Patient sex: F
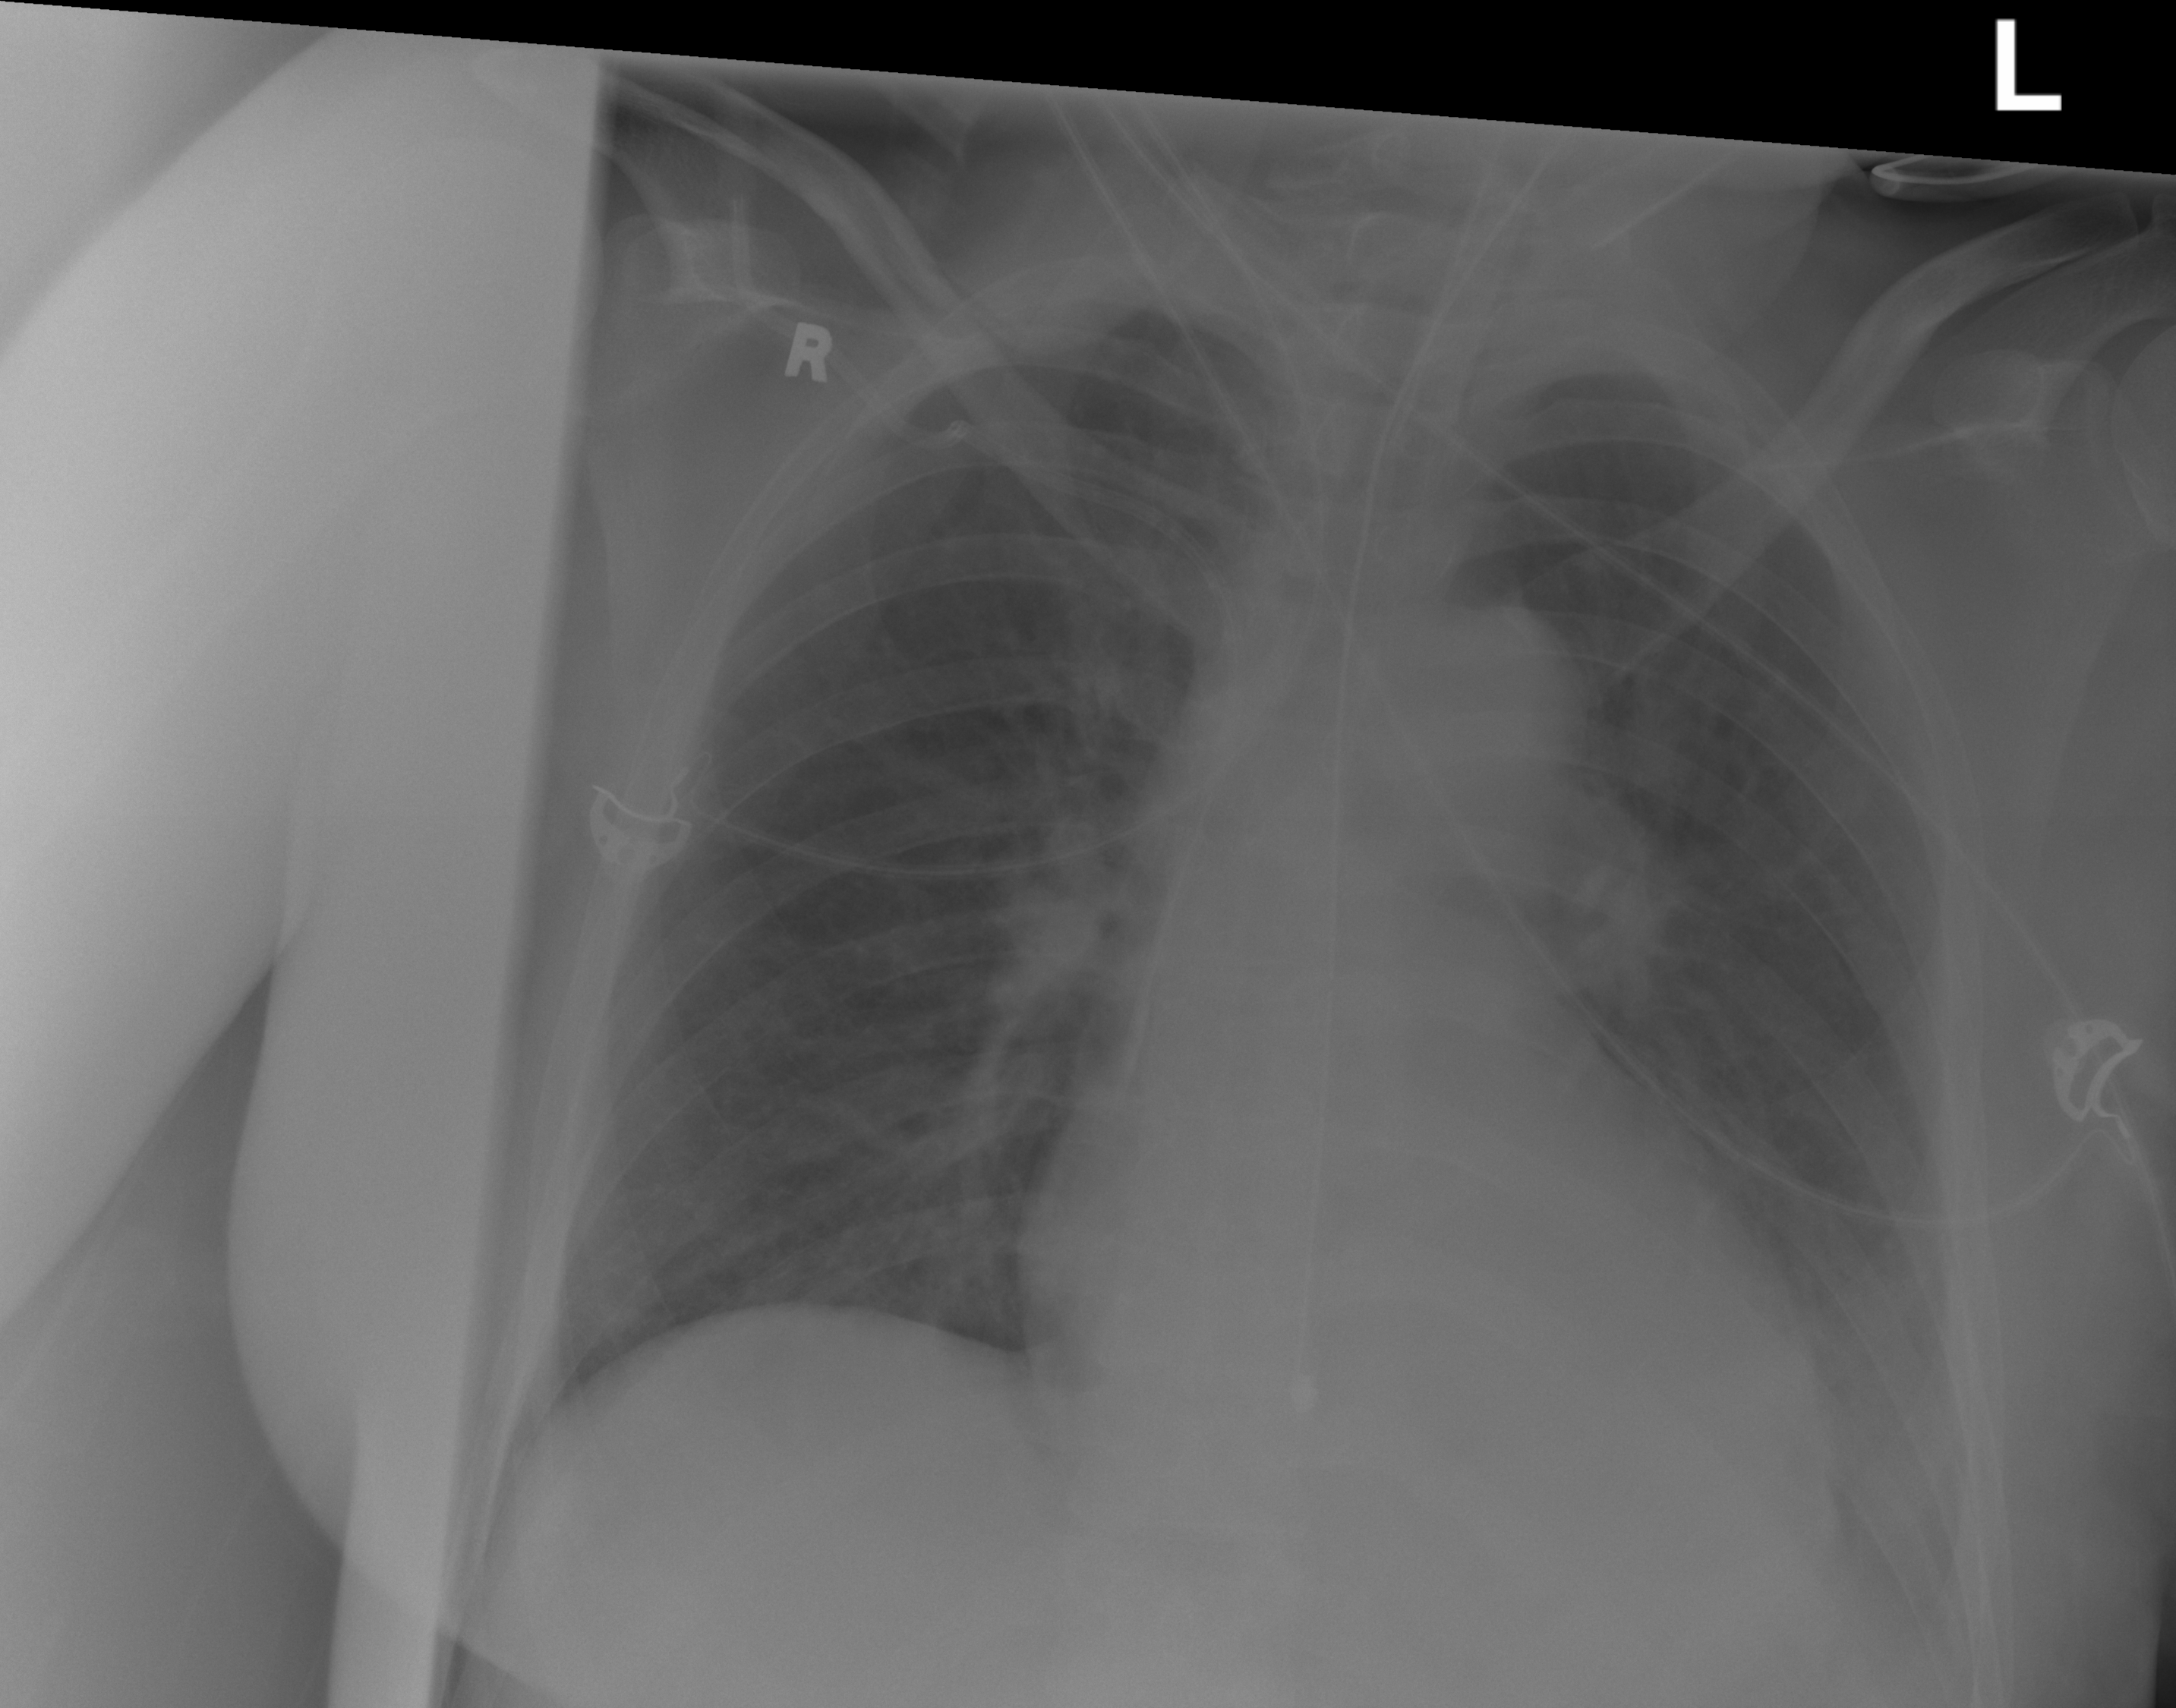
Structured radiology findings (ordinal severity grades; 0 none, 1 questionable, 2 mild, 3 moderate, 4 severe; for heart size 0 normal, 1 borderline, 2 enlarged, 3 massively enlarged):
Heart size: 2
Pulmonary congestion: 0
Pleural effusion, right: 0
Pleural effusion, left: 1
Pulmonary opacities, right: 0
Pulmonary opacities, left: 0
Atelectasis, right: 0
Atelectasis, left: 2